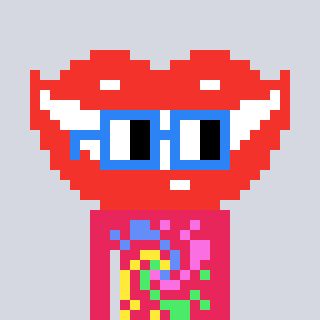
a pixel art character with square blue glasses, a smile-shaped head and a redpinkish-colored body on a cool background